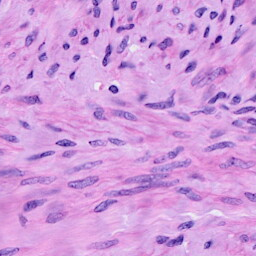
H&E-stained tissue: Cervix